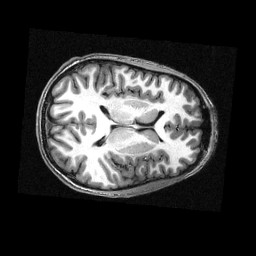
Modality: T1w
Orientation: axial
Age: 20
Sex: male